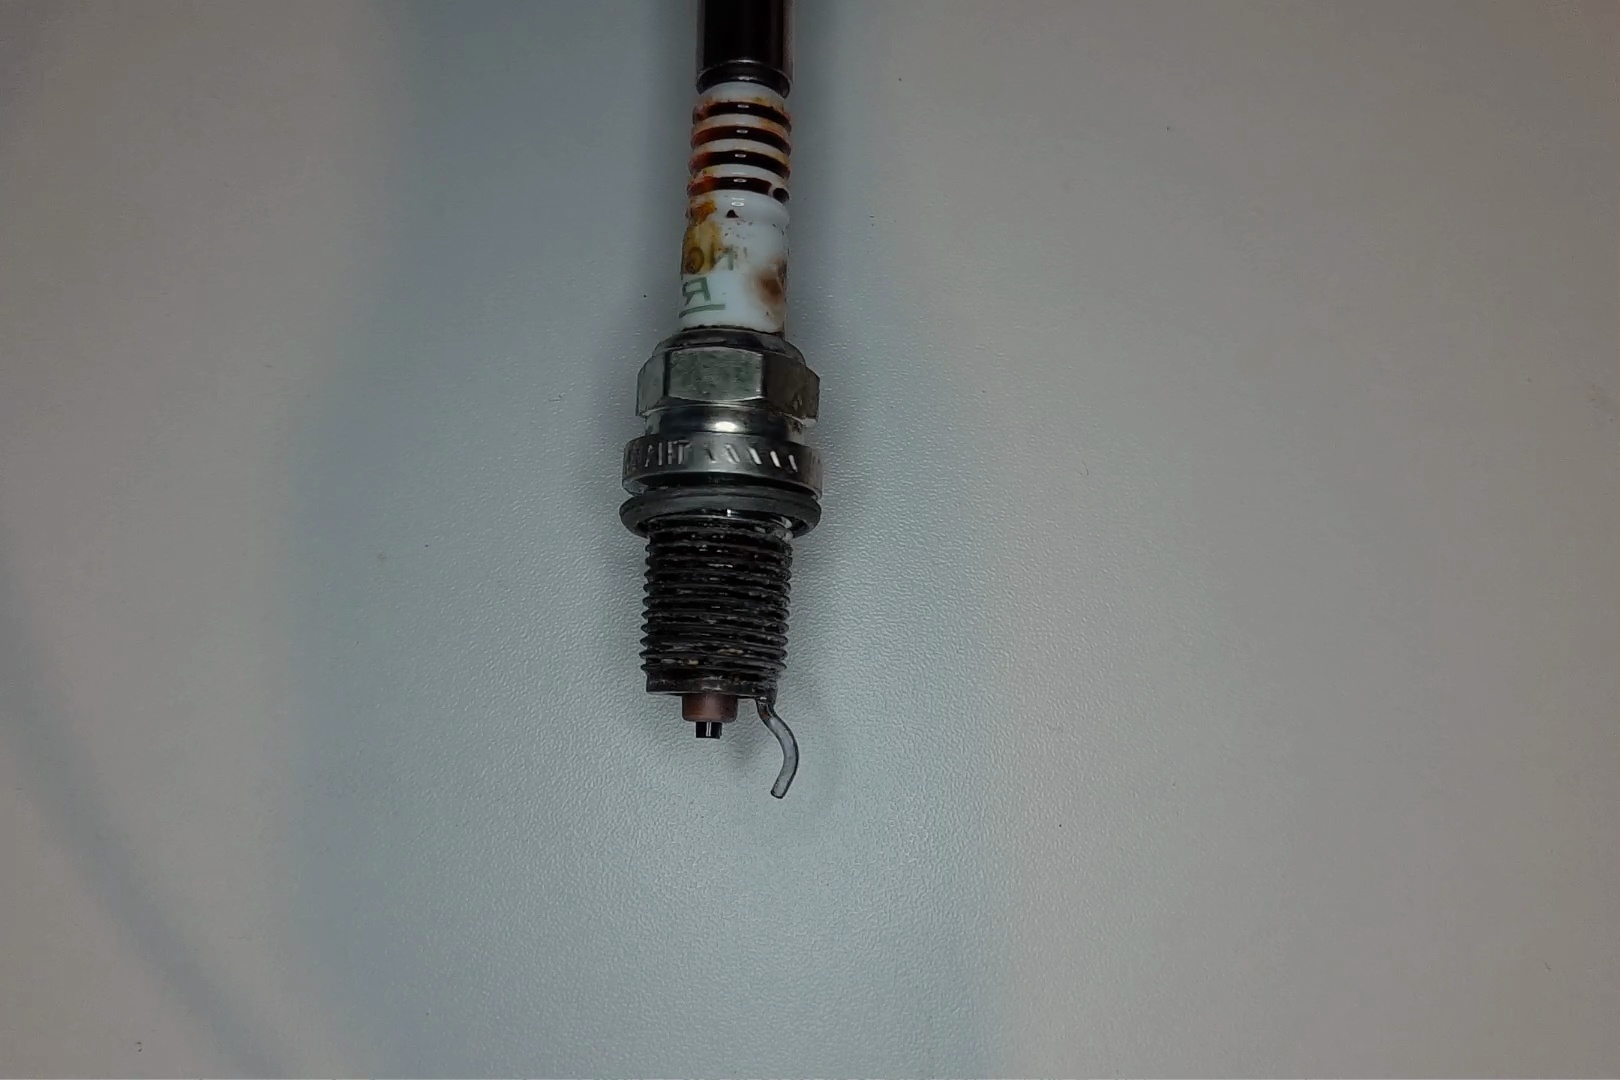
Label: anomaly